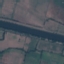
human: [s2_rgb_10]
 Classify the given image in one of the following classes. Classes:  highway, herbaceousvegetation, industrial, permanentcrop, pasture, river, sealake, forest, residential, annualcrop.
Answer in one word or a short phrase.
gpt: River